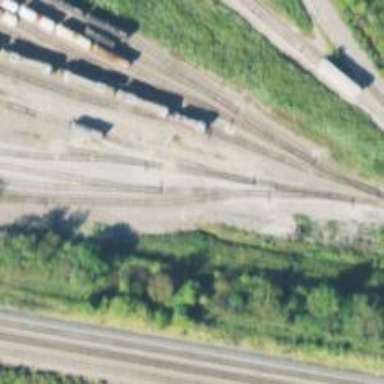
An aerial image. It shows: Railway yard in service.